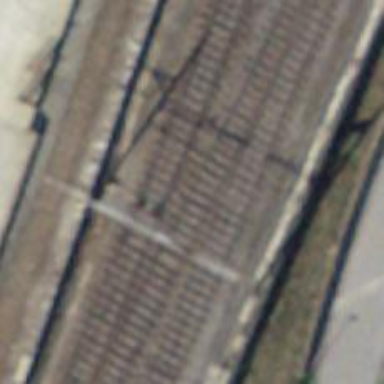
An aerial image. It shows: Railway switch.